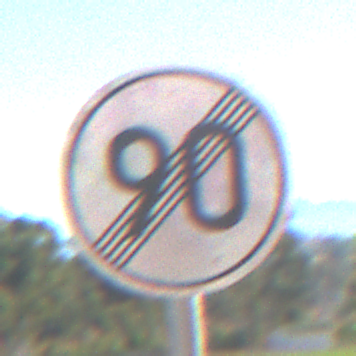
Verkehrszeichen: EndeGeschwindigkeit90
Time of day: MorningAfternoon
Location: Outdoor (RoadRail)
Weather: Clear
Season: NotSpecified
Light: Natural